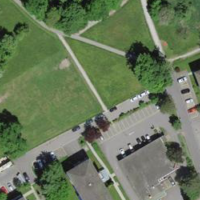
EUNIS habitat code: 53
Species observed at this site:
Cornus sanguinea
Ranunculus acris
Veronica filiformis
Aesculus hippocastanum